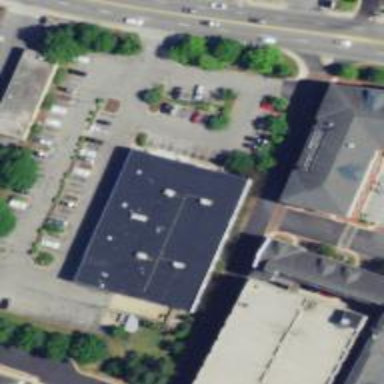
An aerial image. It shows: Building housing car repair shop.